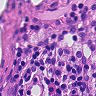
Metastatic tissue present: no